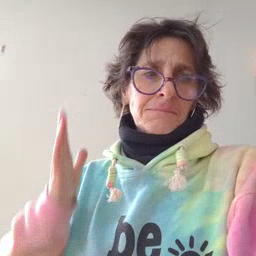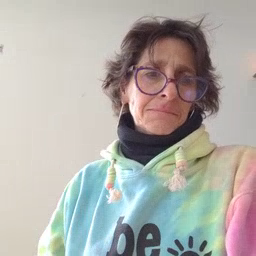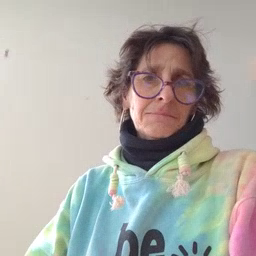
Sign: beside